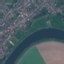
Label: River